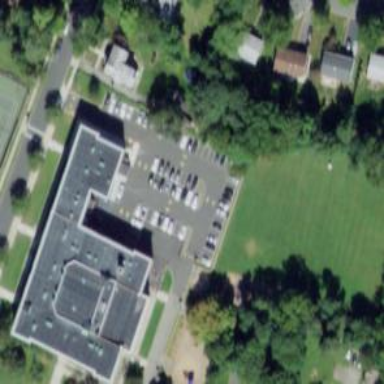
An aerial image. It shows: School.